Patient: sex F, age 59
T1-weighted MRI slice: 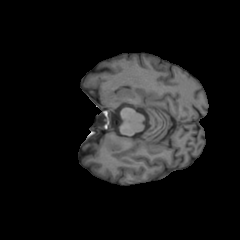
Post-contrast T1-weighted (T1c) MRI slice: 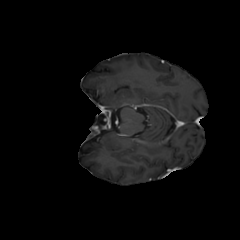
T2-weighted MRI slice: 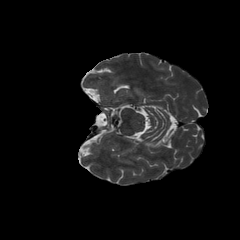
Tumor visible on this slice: yes
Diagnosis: Glioblastoma, IDH-wildtype
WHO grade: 4